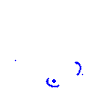
Particle: kaon